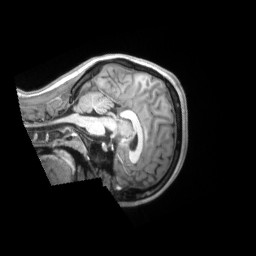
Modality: T1w
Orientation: sagittal
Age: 18
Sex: female
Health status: ill
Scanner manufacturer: siemens
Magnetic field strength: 3 T
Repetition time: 2.2 s
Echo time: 0.00157 s